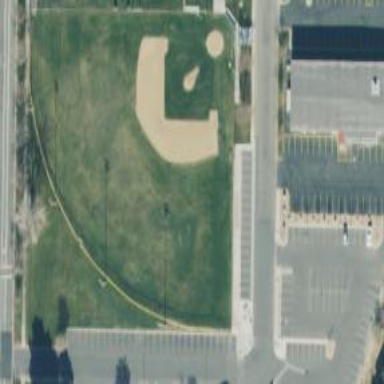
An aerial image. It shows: Baseball pitch for leisure and sports activities.